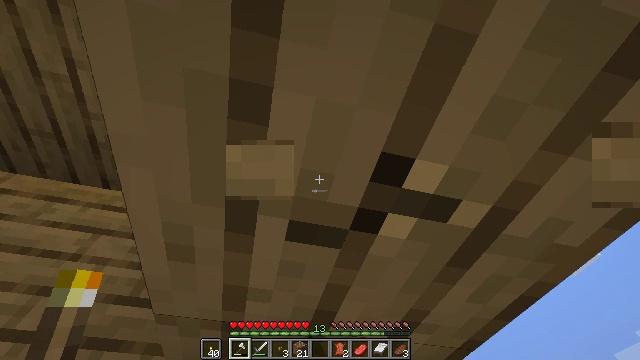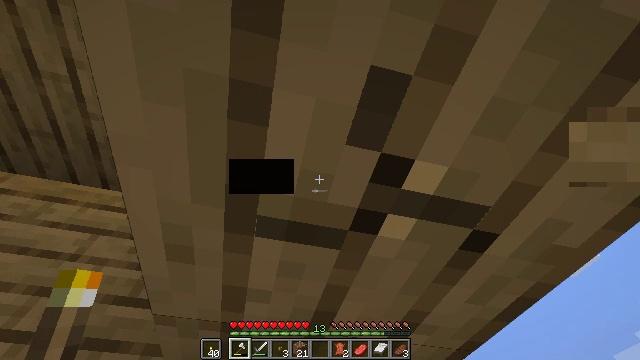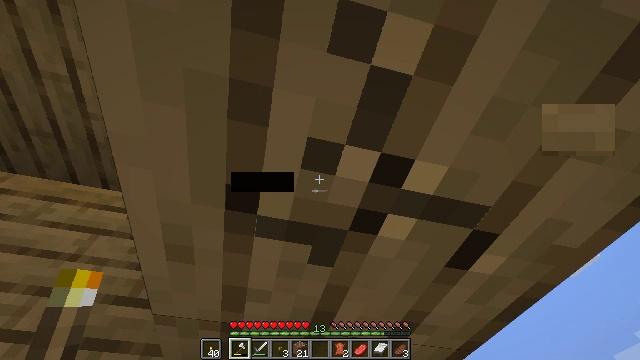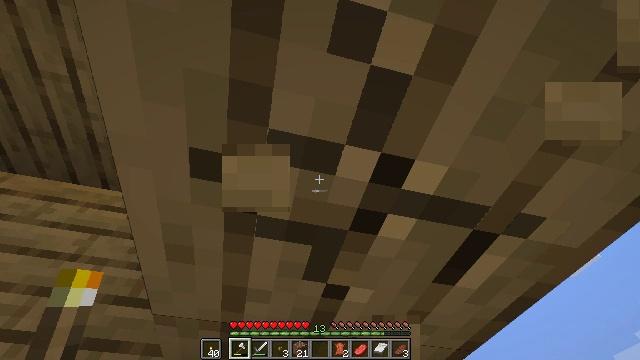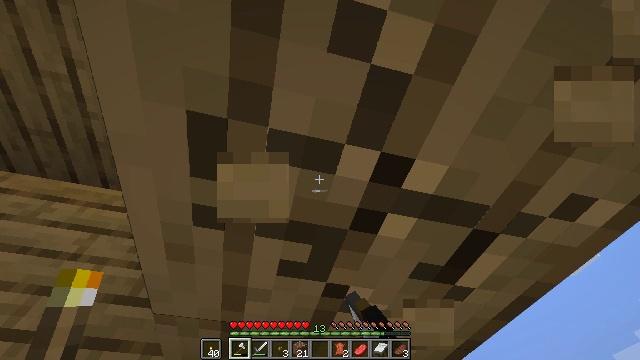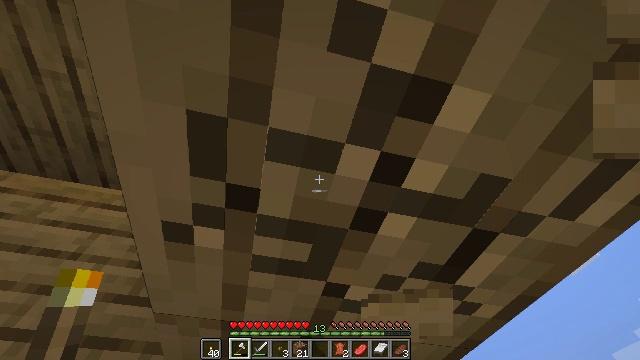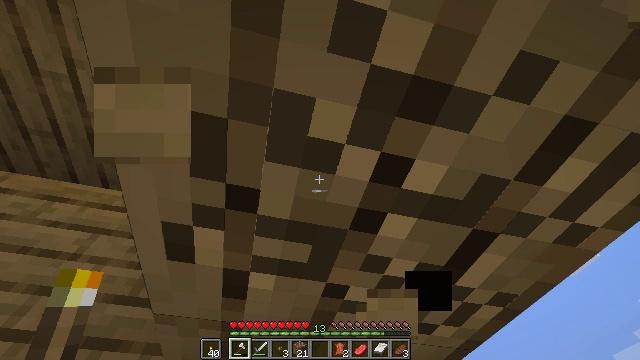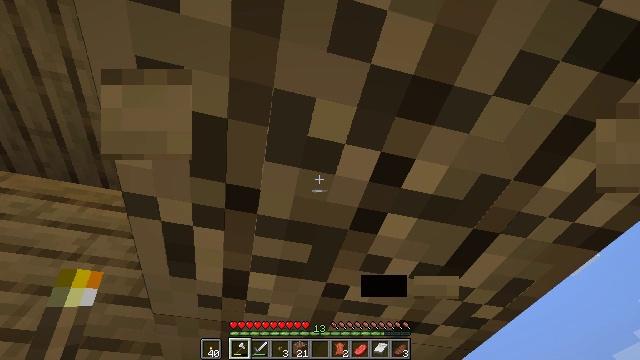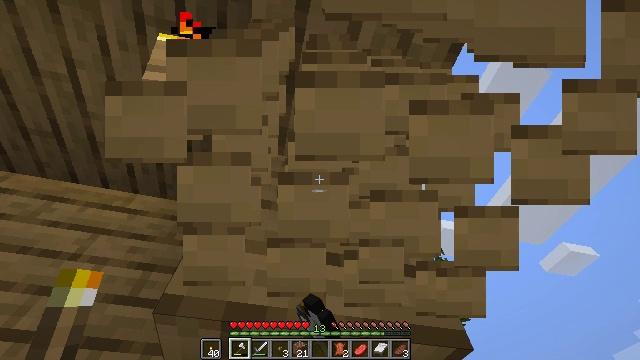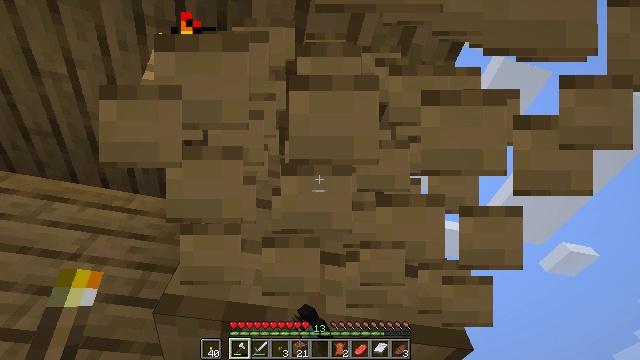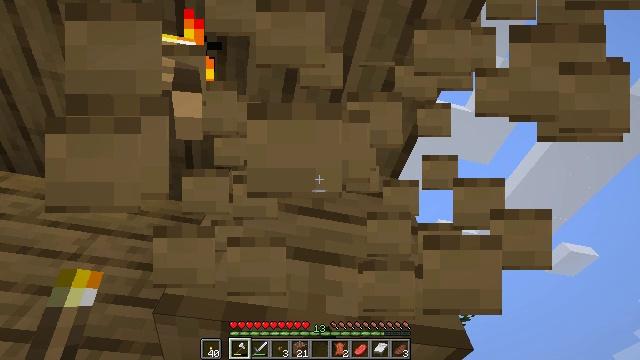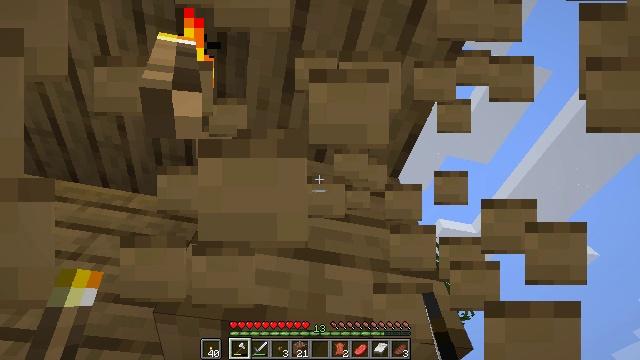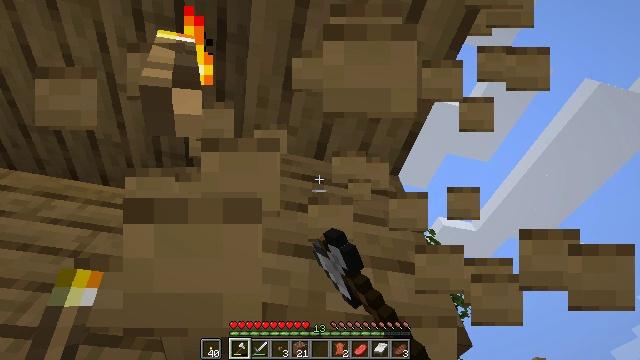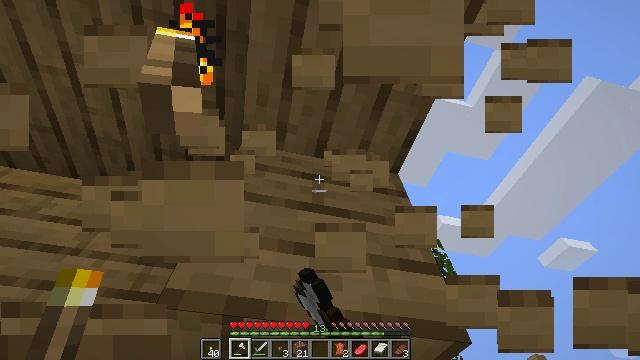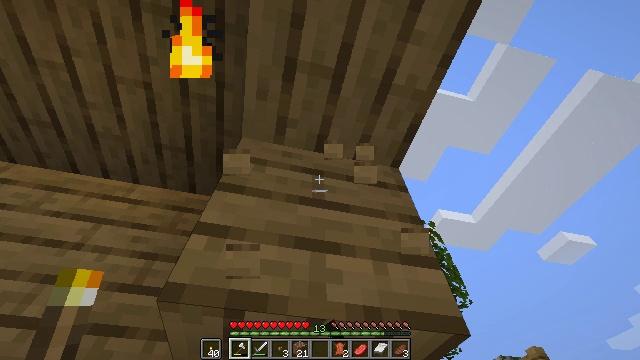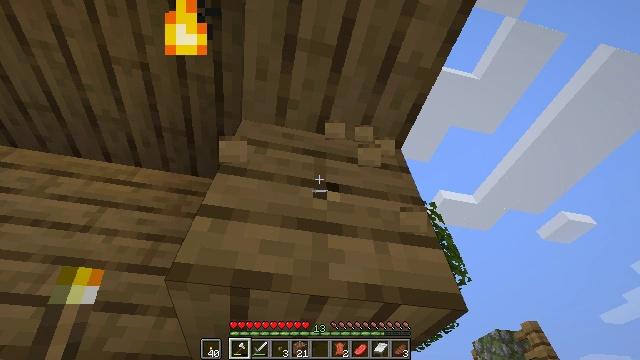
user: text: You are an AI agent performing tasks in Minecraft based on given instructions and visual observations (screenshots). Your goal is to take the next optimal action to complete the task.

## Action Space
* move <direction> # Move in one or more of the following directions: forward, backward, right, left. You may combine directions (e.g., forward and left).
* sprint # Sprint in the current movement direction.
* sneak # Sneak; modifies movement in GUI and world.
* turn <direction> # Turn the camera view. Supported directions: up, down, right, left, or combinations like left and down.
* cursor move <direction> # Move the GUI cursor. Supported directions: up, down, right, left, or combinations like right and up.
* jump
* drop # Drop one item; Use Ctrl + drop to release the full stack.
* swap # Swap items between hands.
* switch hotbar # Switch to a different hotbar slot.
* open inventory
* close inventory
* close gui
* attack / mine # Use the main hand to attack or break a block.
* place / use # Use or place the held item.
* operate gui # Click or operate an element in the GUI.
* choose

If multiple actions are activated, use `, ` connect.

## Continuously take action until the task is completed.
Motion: motion action
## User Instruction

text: Attack the oak planks to recycle it.
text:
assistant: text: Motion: attack / mine
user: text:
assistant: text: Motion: attack / mine
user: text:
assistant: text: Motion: attack / mine
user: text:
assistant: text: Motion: attack / mine
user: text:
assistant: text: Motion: attack / mine
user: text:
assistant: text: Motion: attack / mine
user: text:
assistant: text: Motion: attack / mine
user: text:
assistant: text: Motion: attack / mine
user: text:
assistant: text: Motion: attack / mine
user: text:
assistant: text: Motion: attack / mine
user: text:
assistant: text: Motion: attack / mine
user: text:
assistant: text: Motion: attack / mine
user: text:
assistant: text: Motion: attack / mine
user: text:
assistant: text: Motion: turn down, attack / mine
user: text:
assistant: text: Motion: turn down, attack / mine
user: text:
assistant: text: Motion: turn down, attack / mine
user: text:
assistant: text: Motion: turn down, attack / mine
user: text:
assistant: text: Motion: turn down, attack / mine
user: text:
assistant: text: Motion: attack / mine
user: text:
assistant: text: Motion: attack / mine
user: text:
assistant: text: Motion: attack / mine
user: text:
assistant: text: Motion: attack / mine
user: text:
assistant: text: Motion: attack / mine
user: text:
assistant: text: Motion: attack / mine
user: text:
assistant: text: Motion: attack / mine
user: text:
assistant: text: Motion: attack / mine
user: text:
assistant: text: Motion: attack / mine
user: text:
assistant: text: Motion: attack / mine
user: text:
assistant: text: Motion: turn up, attack / mine
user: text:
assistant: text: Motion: turn up, attack / mine